Question: I've writen an algorithm to recursively get a tree's depth. As a function definition, it works:
'''
def tree_depth_f(tree):
"""Counts the maximum depth of a tree."""
def recursive_count(node):
"""Recursive count function."""
childs = tree[node]
if childs == None:
return 0
else:
maxh = 0
for i in xrange(len(childs)):
h = recursive_count(childs[i])
if maxh < h:
maxh = h
return int(1 + maxh)
root = tree['root']
depth = recursive_count(root)
return depth
'''
But the same algorithm as a method definition doesn't work:
'''
class MyClass:
def __init__():
pass
def tree_depth(self, tree):
"""Counts the maximum depth of a tree."""
def recursive_count(node):
"""Recursive count function."""
self.childs = tree[node]
if self.childs == None:
return 0
else:
self.maxh = 0
for i in xrange(len(self.childs)):
self.h = recursive_count(self.childs[i])
if self.maxh < self.h:
self.maxh = self.h
return int(1 + self.maxh)
self.root = tree['root']
self.depth = recursive_count(self.root)
return self.depth
'''
The 'tree' is a dictionary of lists. This is how I'm testing these codes:
'''
tree = {0: [1], 1: [2], 2: [3, 4], 3: None, 4: None, 'root': 0}
m = MyClass()
print "As a function:", tree_depth_f(tree)
print "As a method:", m.tree_depth(tree)
'''
Here is graphical representation of the 'tree' in this example:

The function definition is working fine, but when I use the method definition, I get the following error:
'''
TypeError: 'NoneType' object has no attribute '__getitem__'
at Answer.py. in recursive_count on line 102
at Answer.py. in recursive_count on line 102
at Answer.py. in recursive_count on line 102
at Answer.py. in tree_depth on line 108
at Answer.py. in <module> on line 157
'''
Lines 102, 108 and 157 in the original code point to these:
'''
102: self.h = recursive_count(self.childs[i])
108: self.depth = recursive_count(self.root)
157: print "As a method:", m.tree_depth(tree)
'''
After a lot of debug, I discovered that when the method definition finds a leaf (a node whose 'self.childs' is 'None') and starts to go back from recursion, 'self.childs' of the parental node is 'None' too. I have no idea why. The function definition is working fine. Could you guys please help me?
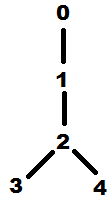
Answer: You are modifying 'self.childs', which here effectively acts as a global variable (as it is recorded on the object, which persists through different calls to the recursed function). You don't have one object per node, you have one object, period. So there is no "'self.childs' of the parental node", you only have one 'self.childs', on one 'self'. When a recursion exits from the 'return 0' branch, the variable 'self.childs' is 'None'.
In your function code, your 'childs' is a local variable, so each function invocation gets a separate copy; you really need this, whether on a method or on a function.
Just delete 'self.', there is no need for 'childs' to be an instance variable. Indeed, there is no need for any of the variables to be instance variables, as you are not using any Object-Oriented functionality.